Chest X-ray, PA view. Patient: 59 years old, sex F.
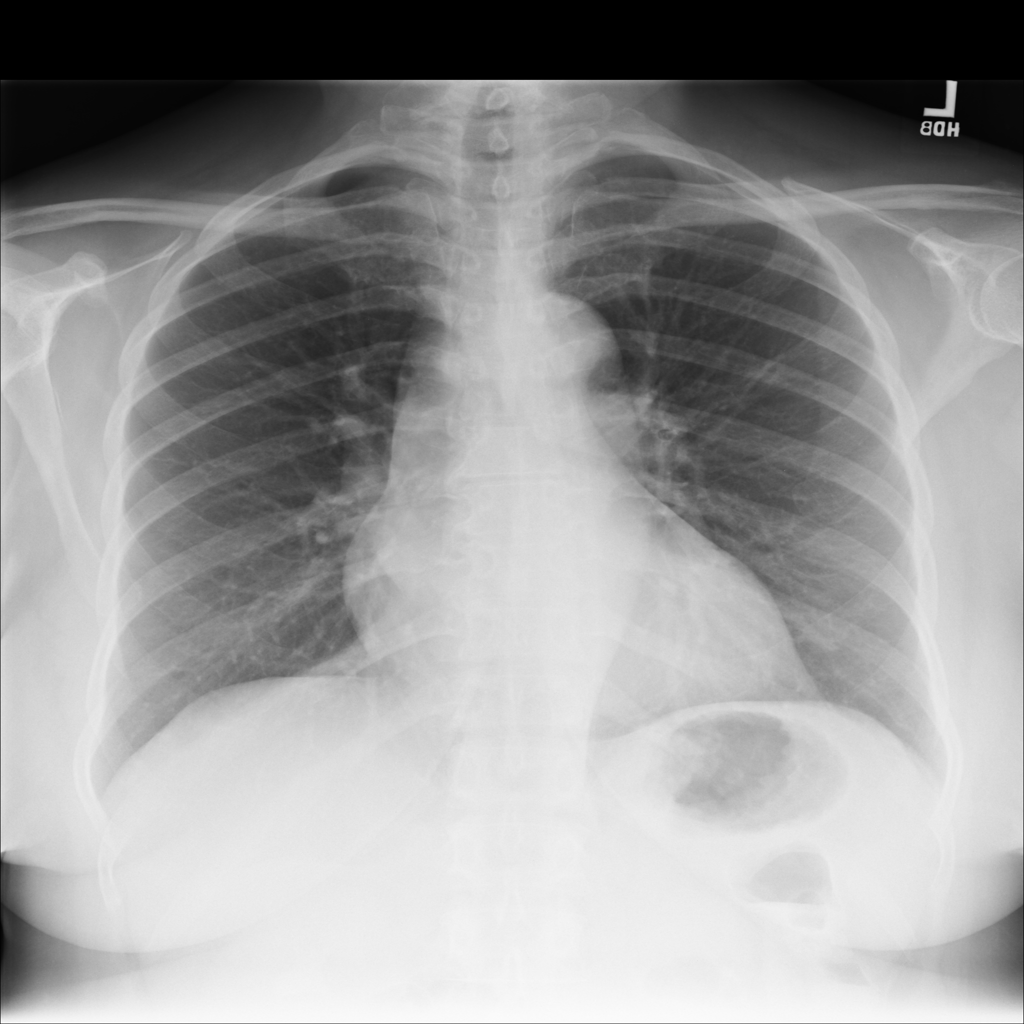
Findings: Cardiomegaly